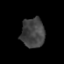
Tissue: prostate
Cell type: Myeloid cells
Senescence score: 0.2718
Nuclear area (px): 681
Mean DAPI intensity: 65.564